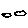
Label: cloud